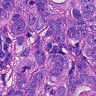
Metastatic tissue present: yes